Question: I was having problems running my application when (God Mode) was running... I found online, that it seems to be a common bug. The fix is to put 'Application.DoEvents()' Within the loop, which I did... But now everytime I turn God Mode on, The CheckBoxes bug out, when they're clicked they activate... The program doesn't stop responding but there needs to be two clicks for the program to visually show that it's active:

Full Code:
'''
Private Sub CheckBox1_CheckedChanged(sender As Object, e As EventArgs) Handles CheckBox1.CheckedChanged
If CheckBox1.Checked = True Then
Do
Application.DoEvents()
WriteDMAInteger("Dishonored", GetModuleHandle("Dishonored", "Dishonored.exe") + &H100C810, {&H344}, 70, 1, 4)
Loop Until CheckBox1.Checked = False
End If
End Sub
'''
Any ideas or solutions?
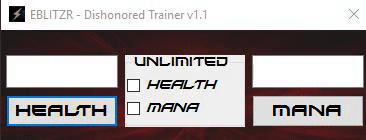
Answer: As the comments indicate, don't use 'Application.DoEvents()' It's more trouble than it's worth. Instead, use a timer.
Drag a Timer control onto your form from the Toolbox. Set its 'Interval' property to something suitable (like 100 ms). Add the Tick event and call your 'WriteDMAInteger' method in that event. In your check box's changed event simply enable or disable the timer:
'''
Private Sub CheckBox1_CheckedChanged(sender As Object, e As EventArgs) Handles CheckBox1.CheckedChanged
'Enables the time if the checkbox is checked
Timer1.Enabled = CheckBox1.Checked
End Sub
Private Sub Timer1_Tick(sender As Object, e As EventArgs) Handles Timer1.Tick
WriteDMAInteger("Dishonored", GetModuleHandle("Dishonored", "Dishonored.exe") + &H100C810, {&H344}, 70, 1, 4)
End Sub
'''
With the timer's interval set to 100 ms, the 'WriteDMAInteger' method will be called 10 times per second. You can experiment with a smaller value than 100 for the interval, but the limit will be about 50ms.